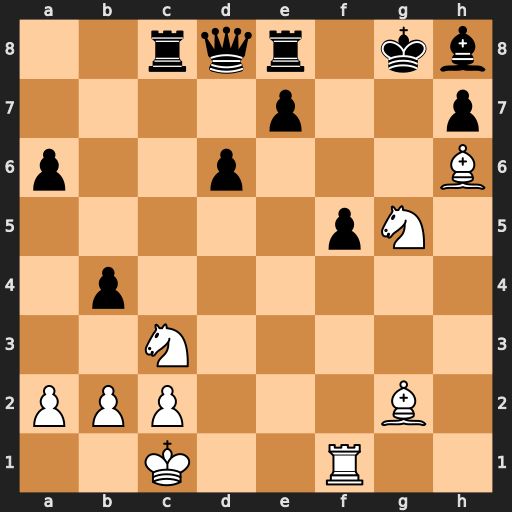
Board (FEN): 2rqr1kb/4p2p/p2p3B/5pN1/1p6/2N5/PPP3B1/2K2R2
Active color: w
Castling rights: -
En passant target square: -
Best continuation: Bd5+ e6 Nxe6 Kf7 Nxd8+